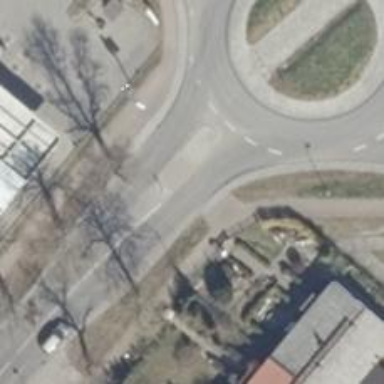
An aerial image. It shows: Road with "give way" sign.